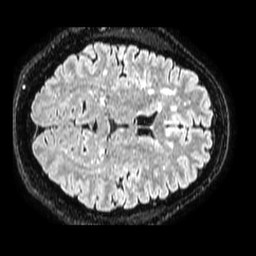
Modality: FLAIR
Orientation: axial
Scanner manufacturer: philips
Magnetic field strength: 1.5 T
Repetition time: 4.8 s
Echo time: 0.3 s